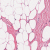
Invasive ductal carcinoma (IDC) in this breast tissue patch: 0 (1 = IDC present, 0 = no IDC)